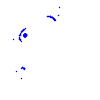
Particle: proton